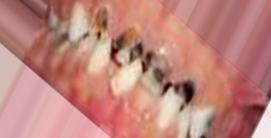
Condition: Caries